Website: ulta-beauty
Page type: delivery-shipping
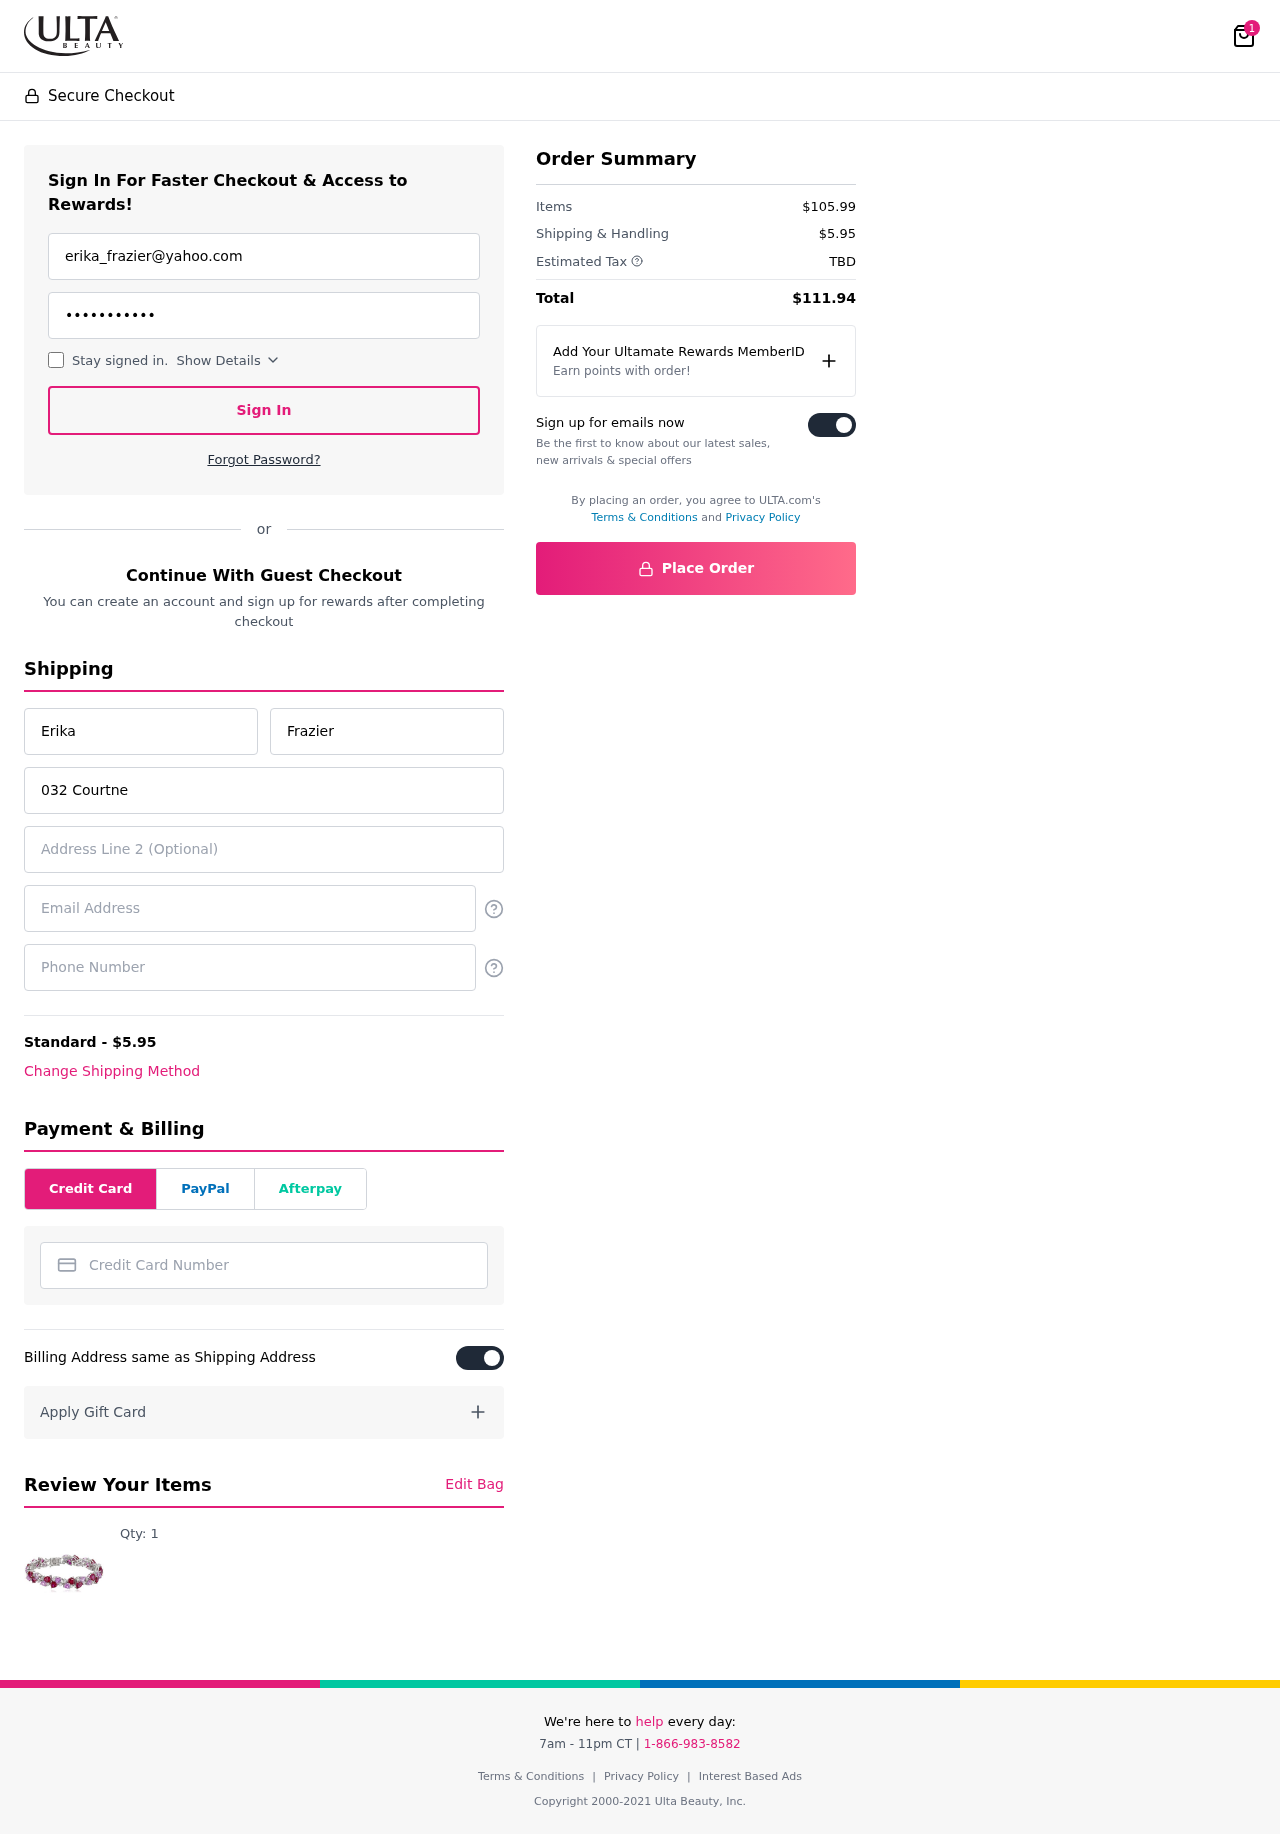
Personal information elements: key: PII_CARD_NUMBER
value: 6011 5623 5199 5991
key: PII_EMAIL
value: erika_frazier@yahoo.com
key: PII_EMAIL2
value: erika_frazier@yahoo.com
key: PII_FIRSTNAME
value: Erika
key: PII_LASTNAME
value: Frazier
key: PII_PHONE
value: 2534777165
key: PII_STREET
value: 032 Courtney Ranch
Product elements: key: PRODUCT1_QUANTITY
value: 1
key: PRODUCT1
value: Qty: 1
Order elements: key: ORDER_NUM_ITEMS
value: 1
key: ORDER_SHIPPING_COST
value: $5.95
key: ORDER_SUBTOTAL
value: $105.99
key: ORDER_TAX
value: TBD
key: ORDER_TOTAL
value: $111.94